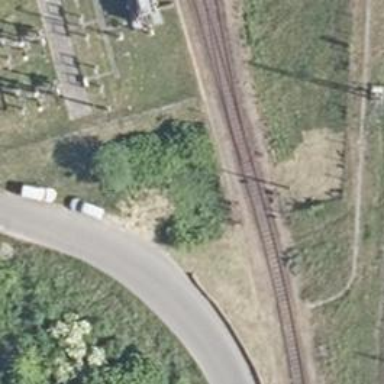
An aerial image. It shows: Railway switch.